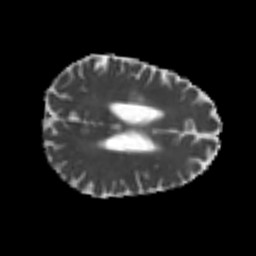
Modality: MD
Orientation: axial
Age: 59
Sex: male
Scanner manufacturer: siemens
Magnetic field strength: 3 T
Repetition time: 4.987 s
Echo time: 0.0792 s